В этой задаче мы будем исследовать течение газа в сопле ракетного двигателя, а затем полет ракеты в воздушном пространстве и в пустоте. Для начала вспомним несколько основополагающих соотношений, описывающих поведение текущих жидкостей или газов.
Часть A. Динамические соотношения для газа (1.0 балла) Рассмотрим малый цилиндр вещества плотностью $\rho$ (см. рис), движущийся под действием разности давлений. Движение стационарное и одномерное.
Запишите уравнение движения цилиндра. Определите градиент давления $dp/dx$. Ответ выразите через $\rho$, $v$ и $dv/dx$.
Часть B. Числа Маха и профиль сопла (2.0 балла) Для описания течений газа удобно ввести параметр число Маха $M=v/c$, характеризующий отношение локальной скорости течения газа к скорости звука. Теперь мы перейдем к качественному описанию сопла ракетного двигателя. В ракетном двигателе топливо сгорает в камере сгорания и попадает в сопло. Скорость продуктов сгорания увеличивается на всем протяжении сопла.
Определите величину скорости звука $c$ в газе. Ответ выразите через $p$, $\rho$ и показатель адиабаты $\gamma$.
Обозначим площадь поперечного сечения сопла за $A$. Определите величину $dA/dx$. Ответ выразите через $A$, $v$, $c$ и $dv/dx$.
Качественно постройте профиль сечения сопла $A(x)$, когда скорость газа на выходе $v{<}c$. Можно считать, что при входе в сопло скорость газа пренебрежимо мала. Укажите особые точки (если они есть).
Часть C. Анализ потока, выходящего из сопла (5.0 балла) Рассмотрим более подробно процесс течения газа в сопле. Пусть на входе в сопло давление газа $p_c$, температура $T_c$ и плотность $\rho_c$. Показатель адиабаты газа $\gamma$.
Качественно постройте профиль сечения сопла $A(x)$, когда скорость газа на выходе $v{>}c$. Можно считать, что при входе в сопло скорость газа пренебрежимо мала. Укажите особые точки (если они есть).
Изготавливая ракетный двигатель, задается желаемое давление на выходе из сопла $p$. Найдите скорость истечения газа $v$ из сопла в зависимости от отношения $p/p_c$. Ответ выразите через $p_c$, $\rho_c$, $\gamma$ и отношение $p/p_c$.
При каком значении $p'$ скорость истечения из сопла достигает максимального значения? Чему равна эта максимальная скорость $v_\text{max}$? Ответы выразите через $p_c$, $\rho_c$ и $\gamma$.
Как зависит площадь выходного сечения сопла $A$ от желаемого давления на выходе из сопла $p$ (при фиксированных параметрах на входе в сопло)? Т.е. найдите функцию $A(p/p_c)$, считая, что массовый расход в каждом сечении сопла постоянен и равен $\lambda$. Ответ выразите через $\lambda$, $p_c$, $\rho_c$, $\gamma$ и отношение $p/p_c$.
Найдите отношение давлений $p_t/p_c$ в особых точках для пунктов B2 и B3. Ответ выразите через показатель адиабаты газа $\gamma$. Такие давления называют критическими.
Для формы сопла, определенной в пункте B3, определите зависимость величины $v/c$ от величины $p/p_c$. Ответ выразите через $\gamma$ и $p/p_c$. Постройте качественные графики зависимости скорости течения газа $v/c$ вдоль сопла для случаев, когда давление на выходе больше критического ( $p/p_c>p_t/p_c$) и когда давление на выходе меньше критического ($p/p_c{<}p_t/p_c$).
Часть D. Импульс, приобретаемый ракетой (0.5 балла) Пусть теперь ракета летит в атмосфере. Атмосферное давление $p_0$, давление газа на выходе из сопла $p$, площадь сопла $A$, массовый расход газа $\lambda$, скорость истечения газов из сопла $v$.
Для формы сопла, определенной в пункте B3, массовый расход газа на выходе из сопла можно представить в виде: $$\lambda=C(A_\text{вых}{,}\gamma{,}p_c{,}\rho_c)\cdot f(p/p_c){,} $$ где $C$ — постоянная величина, зависящая только от $A_\text{вых}$, $\gamma$, $p_c$ и $\rho_c$, а $f(p/p_c)$ — функция, зависящая только от отношения $p/p_c$ и $\gamma$. Определите функцию $f(p/p_c)$. Ответ выразите через $p/p_c$ и $\gamma$. Постройте качественный график массового расхода $\lambda$ от давления на выходе из сопла ($p/p_c\in[0;1]$). Если на графике имеются особые точки, то укажите их на графике и получите соответствующие им аналитические выражения $p/p_c$. $$\lambda=C(A_\text{вых}{,}\gamma{,}p_c{,}\rho_c)\cdot f(p/p_c){,} $$ где $C$ — постоянная величина, зависящая только от $A_\text{вых}$, $\gamma$, $p_c$ и $\rho_c$, а $f(p/p_c)$ — функция, зависящая только от отношения $p/p_c$ и $\gamma$. Определите функцию $f(p/p_c)$. Ответ выразите через $p/p_c$ и $\gamma$. Постройте качественный график массового расхода $\lambda$ от давления на выходе из сопла ($p/p_c\in[0;1]$). Если на графике имеются особые точки, то укажите их на графике и получите соответствующие им аналитические выражения $p/p_c$. $$\lambda=C(A_\text{вых}{,}\gamma{,}p_c{,}\rho_c)\cdot f(p/p_c){,} $$ где $C$ — постоянная величина, зависящая только от $A_\text{вых}$, $\gamma$, $p_c$ и $\rho_c$, а $f(p/p_c)$ — функция, зависящая только от отношения $p/p_c$ и $\gamma$. Определите функцию $f(p/p_c)$. Ответ выразите через $p/p_c$ и $\gamma$. Постройте качественный график массового расхода $\lambda$ от давления на выходе из сопла ($p/p_c\in[0;1]$). Если на графике имеются особые точки, то укажите их на графике и получите соответствующие им аналитические выражения $p/p_c$. $$\lambda=C(A_\text{вых}{,}\gamma{,}p_c{,}\rho_c)\cdot f(p/p_c){,} $$ где $C$ — постоянная величина, зависящая только от $A_\text{вых}$, $\gamma$, $p_c$ и $\rho_c$, а $f(p/p_c)$ — функция, зависящая только от отношения $p/p_c$ и $\gamma$. Определите функцию $f(p/p_c)$. Ответ выразите через $p/p_c$ и $\gamma$. Постройте качественный график массового расхода $\lambda$ от давления на выходе из сопла ($p/p_c\in[0;1]$). Если на графике имеются особые точки, то укажите их на графике и получите соответствующие им аналитические выражения $p/p_c$. $$\lambda=C(A_\text{вых}{,}\gamma{,}p_c{,}\rho_c)\cdot f(p/p_c){,} $$ где $C$ — постоянная величина, зависящая только от $A_\text{вых}$, $\gamma$, $p_c$ и $\rho_c$, а $f(p/p_c)$ — функция, зависящая только от отношения $p/p_c$ и $\gamma$. Определите функцию $f(p/p_c)$. Ответ выразите через $p/p_c$ и $\gamma$. Постройте качественный график массового расхода $\lambda$ от давления на выходе из сопла ($p/p_c\in[0;1]$). Если на графике имеются особые точки, то укажите их на графике и получите соответствующие им аналитические выражения $p/p_c$. $$\lambda=C(A_\text{вых}{,}\gamma{,}p_c{,}\rho_c)\cdot f(p/p_c){,} $$ где $C$ — постоянная величина, зависящая только от $A_\text{вых}$, $\gamma$, $p_c$ и $\rho_c$, а $f(p/p_c)$ — функция, зависящая только от отношения $p/p_c$ и $\gamma$. Определите функцию $f(p/p_c)$. Ответ выразите через $p/p_c$ и $\gamma$. Постройте качественный график массового расхода $\lambda$ от давления на выходе из сопла ($p/p_c\in[0;1]$). Если на графике имеются особые точки, то укажите их на графике и получите соответствующие им аналитические выражения $p/p_c$. $$\lambda=C(A_\text{вых}{,}\gamma{,}p_c{,}\rho_c)\cdot f(p/p_c){,} $$ где $C$ — постоянная величина, зависящая только от $A_\text{вых}$, $\gamma$, $p_c$ и $\rho_c$, а $f(p/p_c)$ — функция, зависящая только от отношения $p/p_c$ и $\gamma$. Определите функцию $f(p/p_c)$. Ответ выразите через $p/p_c$ и $\gamma$. Постройте качественный график массового расхода $\lambda$ от давления на выходе из сопла ($p/p_c\in[0;1]$). Если на графике имеются особые точки, то укажите их на графике и получите соответствующие им аналитические выражения $p/p_c$.
Найдите удельный импульс, приобретаемый ракетой, при полете в атмосфере. Ответ выразите через $p_0$, $p$, $A$ и $v$. Удельный импульс – это дополнительный импульс, приобретаемый ракетой, при выбросе единицы массы топлива.
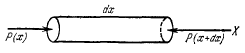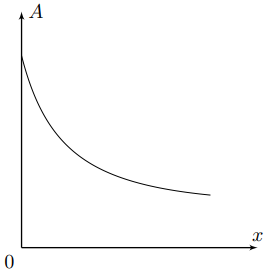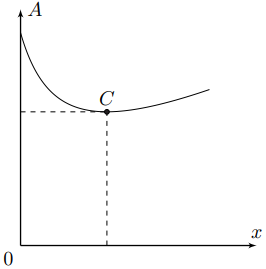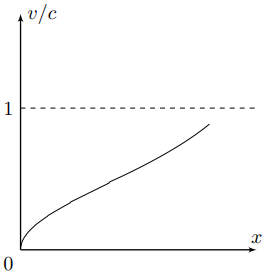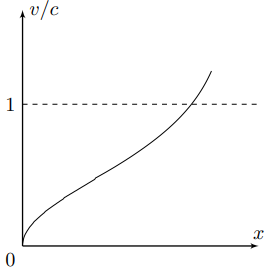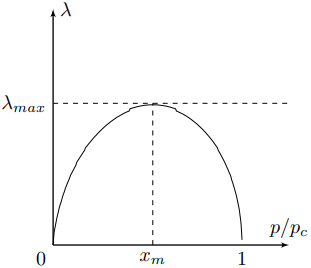
Запишите уравнение движения цилиндра. Определите градиент давления $dp/dx$. Ответ выразите через $\rho$, $v$ и $dv/dx$.
Решение: Запишем закон изменения импульса в проекции на ось $x$ для выделенного цилиндра:$$dF_x=(p(x)-p(x+dx))S=-Sdp=a_xdm=\rho Sa_xdx{,}$$откуда:$$\cfrac{dp}{dx}=-\rho a_x{.}$$Поскольку движение газа является стационарным — скорость движения газа $v_x$ является функцией только координаты $x$. Таким образом:$$a_x=\cfrac{dv_x}{dt}=\cfrac{dv_x}{dx}\cfrac{dx}{dt}=v_x\cfrac{dv_x}{dx}{.}$$Тогда для градиента давления имеем:
Ответ: $$\cfrac{dp}{dx}=-\rho v\cfrac{dv}{dx}{.}$$

Определите величину скорости звука $c$ в газе. Ответ выразите через $p$, $\rho$ и показатель адиабаты $\gamma$.
Решение: Выражение для скорости звука $c$ в газе даётся выражением:$$c=\sqrt{\left(\cfrac{\partial p}{\partial \rho}\right)_S}{,}$$где частная производная $p$ по $\rho$ берётся при постоянной энтропии $S$.В адиабатическом процессе:$$pV^\gamma=const\Rightarrow p\rho^{-\gamma}=const\Rightarrow \cfrac{dp}{d\rho}=\cfrac{\gamma p}{\rho}{.}$$Таким образом:
Ответ: $$c=\sqrt{\cfrac{\gamma p}{\rho}}{.}$$

Обозначим площадь поперечного сечения сопла за $A$. Определите величину $dA/dx$. Ответ выразите через $A$, $v$, $c$ и $dv/dx$.
Решение: Массовый расход газа должен быть одинаков в каждой точке трубы в силу стационарности течения. Отсюда:$$\rho vA=const\Rightarrow \cfrac{d\rho}{\rho}+\cfrac{dv}{v}+\cfrac{dA}{A}=0{.}$$Тогда для $dA/dx$ имеем:$$\cfrac{dA}{dx}=-A\left(\cfrac{1}{v}\cfrac{dv}{dx}+\cfrac{1}{\rho}\cfrac{d\rho}{dx}\right)$$Избавимся от величины $d\rho/dx$ с помощью продифференцированного в $\mathrm{A2}$ уравнения адиабаты:$$\cfrac{d\rho}{dx}=\cfrac{\rho}{\gamma p}\cfrac{dp}{dx}=\cfrac{1}{c^2}\cfrac{dp}{dx}{.}$$Воспользовавшись результатом пункта $\mathrm{A1}$, получим:$$\cfrac{d\rho}{dx}=-\cfrac{\rho v}{c^2}\cfrac{dv}{dx}{.}$$Тогда для $dA/dx$ имеем:
Ответ: $$\cfrac{dA}{dx}=-\cfrac{A}{v}\cfrac{dv}{dx}\left(1-\cfrac{v^2}{c^2}\right){.}$$

Качественно постройте профиль сечения сопла $A(x)$, когда скорость газа на выходе $v{<}c$. Можно считать, что при входе в сопло скорость газа пренебрежимо мала. Укажите особые точки (если они есть).

Качественно постройте профиль сечения сопла $A(x)$, когда скорость газа на выходе $v{>}c$. Можно считать, что при входе в сопло скорость газа пренебрежимо мала. Укажите особые точки (если они есть).
Ответ: В точке $C$ площадь сечения принимает минимальное значение.

Изготавливая ракетный двигатель, задается желаемое давление на выходе из сопла $p$. Найдите скорость истечения газа $v$ из сопла в зависимости от отношения $p/p_c$. Ответ выразите через $p_c$, $\rho_c$, $\gamma$ и отношение $p/p_c$.
Решение: При расширении газ подчиняется уравнению Пуассона:$$pV^\gamma=const\Rightarrow p^{1-\gamma} T^{\gamma}=const\Rightarrow T\sim p^{(\gamma-1)/\gamma}{.}$$Далее для решения задачи нам понадобится уравнение Бернулли для линии тока:$$\cfrac{v^2}{2}+\varphi+\cfrac{C_pT}{\mu}=const{.}$$Приведём два способа его вывода. Первый способ: переместим газ массой $dm$ из положения $1$ в положение $2$. С учётом стационарности движения закон сохранения энергии записывается следующим образом: $$\delta{A}_\text{внеш}=p_1dV_1-p_2dV_2=dU+dW_p+dE_k=\cfrac{C_Vdm(T_2-T_1)}{\mu}+dm(\varphi_2-\varphi_1)+\cfrac{dm(v^2_2-v^2_1)}{2}{.}$$ Поскольку $dV=dm/\rho$, получим: $$\delta{A}_\text{внеш}=dm\left(\cfrac{p_2}{\rho_2}-\cfrac{p_1}{\rho_1}\right)\Rightarrow \cfrac{v^2}{2}+\varphi+\cfrac{C_VT}{\mu}+\cfrac{p}{\rho}=const{.}$$ Запишем уравнение Менделеева—Клапейрона: $$pV=\nu RT\Rightarrow \cfrac{p}{\rho}=\cfrac{RT}{\mu}{.}$$ Поскольку $C_p=C_V+R$, имеем: $$\cfrac{v^2}{2}+\varphi+\cfrac{C_pT}{\mu}=const{.}$$ Второй способ: Из уравнения Эйлера имеем: $$\vec{a}=-\cfrac{\nabla p}{\rho}-\nabla\varphi{.}$$ Рассмотрим скалярное произведение последнего выражения с вектором $d\vec{l}$, направленным вдоль данной линии тока: $$\vec{a}\cdot d\vec{l}=\vec{v}\cdot d\vec{v}=vdv=-\cfrac{dp}{\rho}-d\varphi{.}$$ Из уравнения Менделеева—Клапейрона получим: $$\cfrac{1}{\rho}=\cfrac{RT}{\mu p}\Rightarrow vdv=-\cfrac{RT}{\mu}\cfrac{dp}{p}-d\varphi{.}$$ Продифференцируем уравнение Пуассона в координатах $pT$: $$T^\gamma p^{1-\gamma}=const\Rightarrow\gamma T^{\gamma-1}dTp^{1-\gamma}+(1-\gamma)T^{\gamma}p^{-\gamma}dp=0\Rightarrow \cfrac{dp}{p}=\cfrac{\gamma}{\gamma-1}\cfrac{dT}{T}{.}$$ Таким образом: $$vdv+\cfrac{\gamma RdT}{(\gamma-1)\mu}+d\varphi=0\Rightarrow \cfrac{v^2}{2}+\varphi+\cfrac{C_pT}{\mu}=const{.}$$ Из уравнения Бернулли имеем:$$\cfrac{C_pT_c}{\mu}=\cfrac{v^2}{2}+\cfrac{C_pT}{\mu}\Rightarrow v=\sqrt{\cfrac{2C_pT'}{\mu}\left(1-\cfrac{T}{T_c}\right)}{.}$$Отношение $T/T_c$ определим из уравнения Пуассона:$$\cfrac{T}{T_c}=\left(\cfrac{p}{p_c}\right)^{(\gamma-1)/\gamma}{.}$$Окончательно с учётом уравнения Менделеева—Клапейрона находим:
Ответ: $$v=\sqrt{\cfrac{2\gamma}{\gamma-1}\cfrac{p_c}{\rho_c}\left(1-\left(\cfrac{p}{p_c}\right)^{(\gamma-1)/\gamma}\right)}{.}$$

При каком значении $p'$ скорость истечения из сопла достигает максимального значения? Чему равна эта максимальная скорость $v_\text{max}$? Ответы выразите через $p_c$, $\rho_c$ и $\gamma$.
Решение: Максимум скорости достигается при минимальном давлении $p$, поэтому:
Ответ: $$p'=0{.}$$
Ответ: $$v_{max}=\sqrt{\cfrac{2\gamma}{\gamma-1}\cfrac{p_c}{\rho_c}}{.}$$

Как зависит площадь выходного сечения сопла $A$ от желаемого давления на выходе из сопла $p$ (при фиксированных параметрах на входе в сопло)? Т.е. найдите функцию $A(p/p_c)$, считая, что массовый расход в каждом сечении сопла постоянен и равен $\lambda$.  Ответ выразите через $\lambda$, $p_c$, $\rho_c$, $\gamma$ и отношение $p/p_c$.
Решение: На выходе имеем:$$\lambda=Av\rho{.}$$Выражение для скорости было получено в пункте $\mathrm{C1}$, а плотность $\rho$ определим из уравнения Пуассона:$$p\rho^{-\gamma}=p_c\rho^{-\gamma}_c\Rightarrow \rho=\rho_c\left(\cfrac{p}{p_c}\right)^{1/\gamma}{.}$$Окончательно:
Ответ: $$A=\cfrac{\lambda}{\rho_c\sqrt{\cfrac{2\gamma}{\gamma-1}\cfrac{p_c}{\rho_c}}\left(\cfrac{p}{p_c}\right)^{1/\gamma}\left(1-\left(\cfrac{p}{p_c}\right)^{(\gamma-1)/\gamma}\right)^{1/2}}{.}$$

Найдите отношение давлений $p_t/p_c$ в особых точках для пунктов B2 и B3. Ответ выразите через показатель адиабаты газа $\gamma$. Такие давления называют критическими.
Решение: Воспользуемся уравнением Бернулли:$$\cfrac{\gamma}{\gamma-1}\cfrac{p_c}{\rho_c}=\cfrac{v^2}{2}+\cfrac{\gamma}{\gamma-1}\cfrac{p_t}{\rho_t}{.}$$В особой точке $v=c=\sqrt{\gamma p_t/\rho_t}$, поэтому:$$\cfrac{p_c}{\rho_c}=\cfrac{\gamma-1}{2}\cfrac{p_t}{\rho_t}+\cfrac{p_t}{\rho_t}=\cfrac{\gamma+1}{2}\cfrac{p_t}{\rho_t}{.}$$Из уравнения Пуассона имеем:$$\cfrac{\rho_t}{\rho_c}=\left(\cfrac{p_t}{p_c}\right)^{1/\gamma}{,}$$откуда:
Ответ: $$\cfrac{p_t}{p_c}=\left(\cfrac{2}{\gamma+1}\right)^{\gamma/(\gamma-1)}{.}$$

Для формы сопла, определенной в пункте B3, определите зависимость величины $v/c$ от величины $p/p_c$. Ответ выразите через $\gamma$ и $p/p_c$.  Постройте качественные графики зависимости скорости течения газа $v/c$ вдоль сопла для случаев, когда давление на выходе больше критического ( $p/p_c>p_t/p_c$) и когда давление на выходе меньше критического ($p/p_c{<}p_t/p_c$).
Решение: Получим искомую зависимость:$$\cfrac{v}{c}=\cfrac{\sqrt{\cfrac{2\gamma}{\gamma-1}\cfrac{p_c}{\rho_c}\left(1-\left(\cfrac{p}{p_c}\right)\right)}}{\sqrt{\cfrac{\gamma p}{\rho}}}=\sqrt{\cfrac{2}{\gamma-1}\cfrac{p_c}{p}\cfrac{\rho}{\rho_c}\left(1-\left(\cfrac{p}{p_c}\right)^{(\gamma-1)/\gamma}\right)}{.}$$С учётом уравнения Пуассона:$$\cfrac{v}{c}=\sqrt{\cfrac{2}{\gamma-1}\left(\left(\cfrac{p}{p_c}\right)^{(1-\gamma)/\gamma}-1\right)}{.}$$Поскольку $dv/dx{>}0$ — $dp/dx{<}0$ по всей длине трубы, а значит величина $v/c$ монотонно возрастает во всей длине трубы.Таким образом, при $p/p_c{>}p_t/p_c$ максимальное значение $v/c{<}1$, а при $p/p_c{<}p_t/p_c$ максимальное значение $v/c{>}1$.

Для формы сопла, определенной в пункте B3, массовый расход газа на выходе из сопла можно представить в виде:  $$\lambda=C(A_\text{вых}{,}\gamma{,}p_c{,}\rho_c)\cdot f(p/p_c){,}  $$  где $C$ — постоянная величина, зависящая только от $A_\text{вых}$, $\gamma$, $p_c$ и $\rho_c$, а $f(p/p_c)$ — функция, зависящая только от отношения $p/p_c$ и $\gamma$.  Определите функцию $f(p/p_c)$. Ответ выразите через $p/p_c$ и $\gamma$.  Постройте качественный график массового расхода $\lambda$ от давления на выходе из сопла ($p/p_c\in[0;1]$). Если на графике имеются особые точки, то укажите их на графике и получите соответствующие им аналитические выражения $p/p_c$.
Решение: Качественная зависимость $\lambda(p/p_c)$ имеет следующий вид:$$\lambda=C\cdot\sqrt{\left(\cfrac{p}{p_c}\right)^{2/\gamma}-\left(\cfrac{p}{p_c}\right)^{(\gamma+1)/\gamma}}{,}$$т.е: Сразу обратим внимание, что при $p/p_c=x=0{;}1$ массовый расход обращается в ноль.Также массовый расход имеет максимум при следующем значении $x_m$:$$\cfrac{2}{\gamma}x^{(2-\gamma)/\gamma}-\cfrac{\gamma+1}{\gamma}x^{1/\gamma}=0\Rightarrow x_m=\left(\cfrac{2}{\gamma+1}\right)^{\gamma/(\gamma-1)}{.}$$Качественный график приведён на рисунке ниже:
Ответ: $$f(p/p_c)=\sqrt{\left(\cfrac{p}{p_c}\right)^{2/\gamma}-\left(\cfrac{p}{p_c}\right)^{(\gamma+1)/\gamma}}$$  Сразу обратим внимание, что при $p/p_c=x=0{;}1$ массовый расход обращается в ноль.Также массовый расход имеет максимум при следующем значении $x_m$:$$\cfrac{2}{\gamma}x^{(2-\gamma)/\gamma}-\cfrac{\gamma+1}{\gamma}x^{1/\gamma}=0\Rightarrow x_m=\left(\cfrac{2}{\gamma+1}\right)^{\gamma/(\gamma-1)}{.}$$Качественный график приведён на рисунке ниже:

Найдите удельный импульс, приобретаемый ракетой, при полете в атмосфере.  Ответ выразите через $p_0$, $p$, $A$ и $v$.  Удельный импульс – это дополнительный импульс, приобретаемый ракетой, при выбросе единицы массы топлива.
Решение: При выбросе вещества импульс, получаемый ракетой в единицу времени, составляет:$$\cfrac{dP}{dt}=F{,}$$где $F$ — полная сила, действующая на ракету.Тогда для удельного импульса, обусловленного реактивной тягой, имеем:$$\cfrac{dP}{dm}=\cfrac{F}{\lambda}$$Сила, действующая на ракету, складывается из силы реактивной тяги $F_\text{р}=\lambda v$, а также разности сил атмосферного давления и давления, действующего на вылетающий газ $F_\text{д}=-(p_0-p)A$. Таким образом:$$F=\lambda v-(p_0-p)A{,}$$или же:
Ответ: $$\cfrac{dp}{dm}=\cfrac{F}{\lambda}=v-\cfrac{(p_0-p)}{\lambda}{.}$$
Темы:
T, Механика, Термодинамика, Движение газа, Скорость звука, 2017, Сборы XY, Y, Течение газа, Реактивное движение